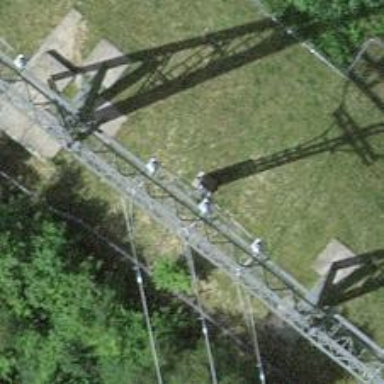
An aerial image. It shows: Three cables of power line.